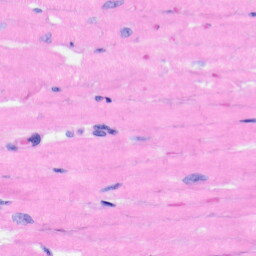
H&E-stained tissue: Heart